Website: walmart
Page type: billing-address
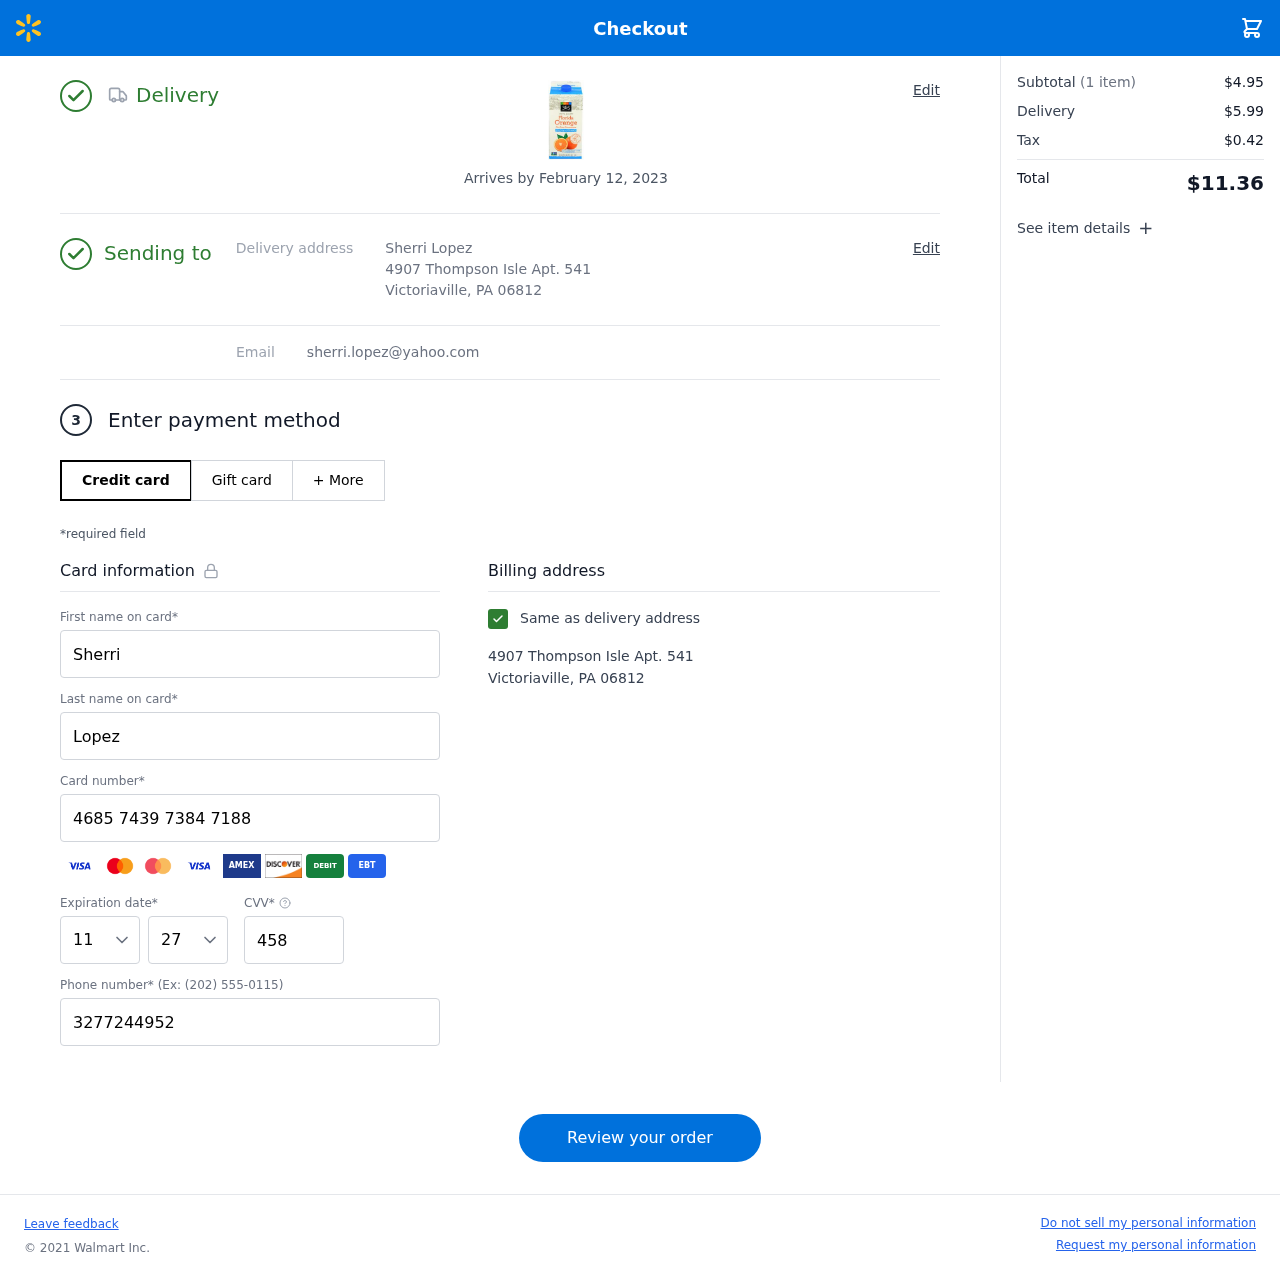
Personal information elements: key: PII_CARD_CVV
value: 458
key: PII_CARD_EXPIRY_MONTH
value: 11
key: PII_CARD_EXPIRY_YEAR
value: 27
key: PII_CARD_NUMBER
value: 4685 7439 7384 7188
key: PII_EMAIL
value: sherri.lopez@yahoo.com
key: PII_FIRSTNAME
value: Sherri
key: PII_FULLNAME
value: Sherri Lopez
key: PII_LASTNAME
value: Lopez
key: PII_PHONE
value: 3277244952
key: PII_STREET
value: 4907 Thompson Isle Apt. 541
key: PII_CITY_STATE_ZIP
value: Victoriaville, PA 06812
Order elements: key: ORDER_DELIVERY_DATE
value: Arrives by February 12, 2023
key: ORDER_NUM_ITEMS
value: (1 item)
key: ORDER_SUBTOTAL
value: $4.95
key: ORDER_SHIPPING_COST
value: $5.99
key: ORDER_TAX
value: $0.42
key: ORDER_TOTAL
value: $11.36